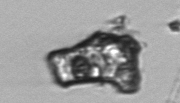
Label: Delphineis